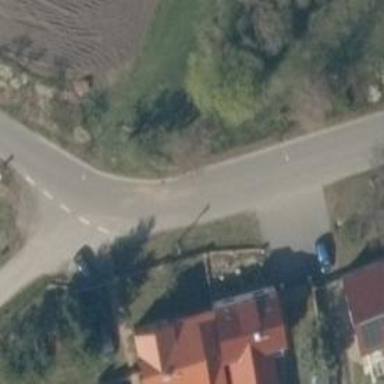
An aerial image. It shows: Paved residential road.